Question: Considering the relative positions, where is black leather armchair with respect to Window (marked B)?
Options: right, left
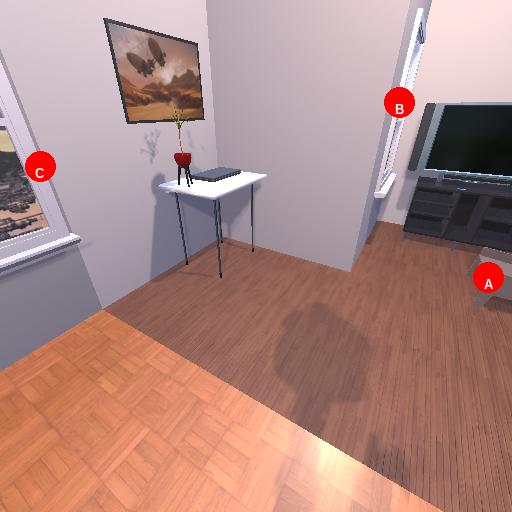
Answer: right